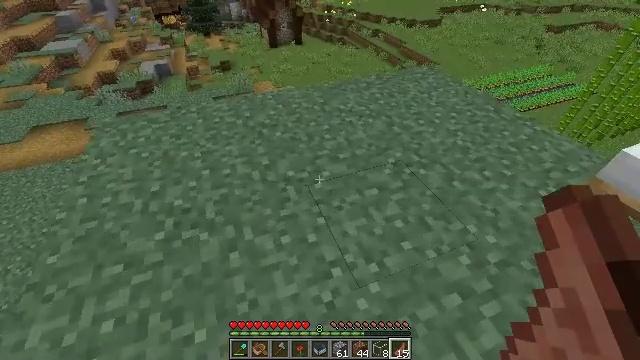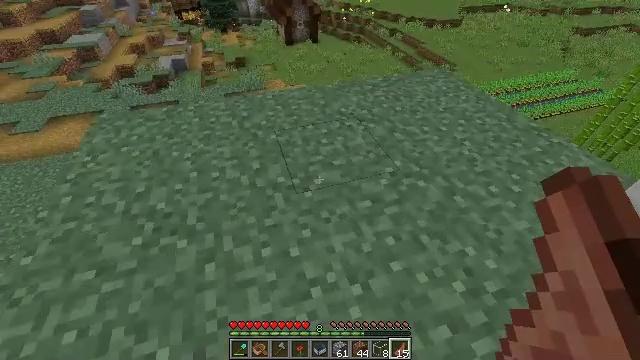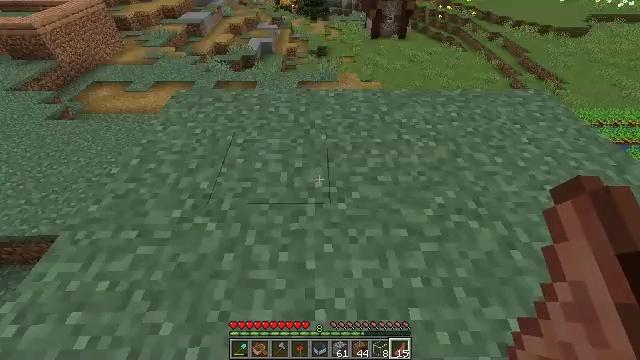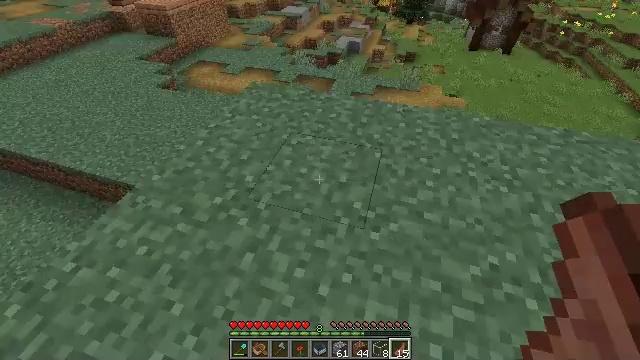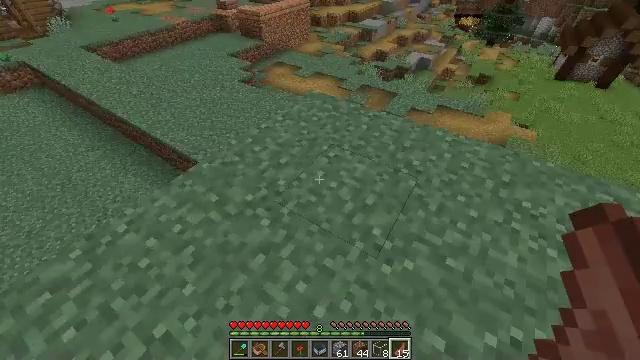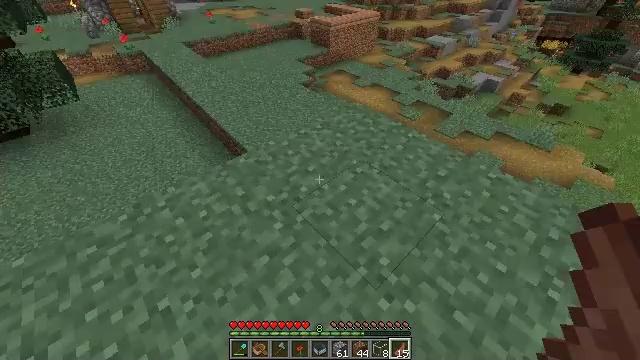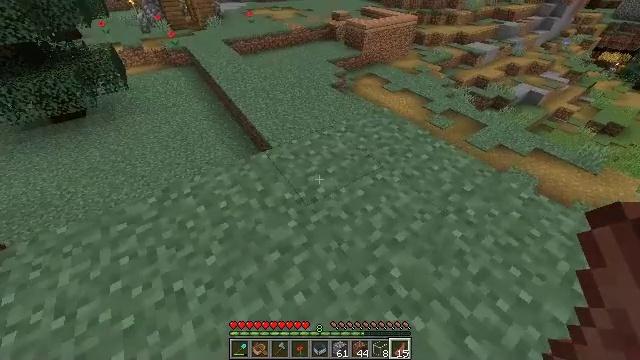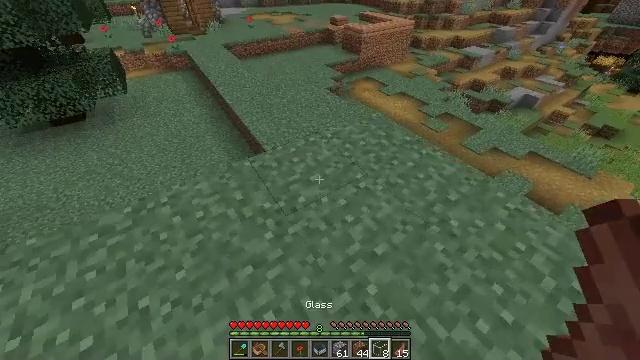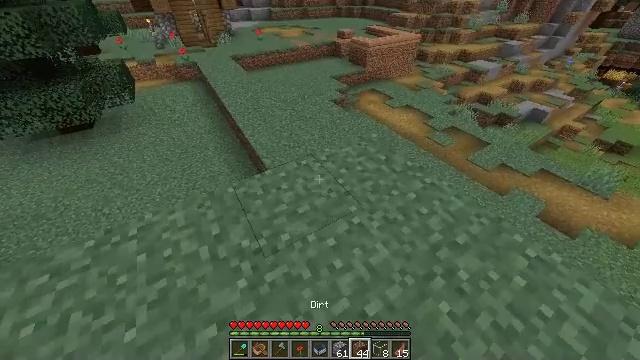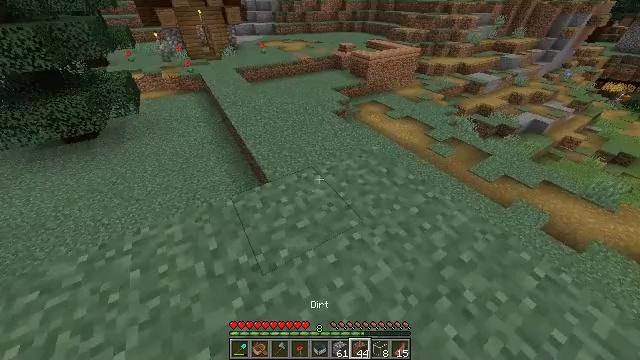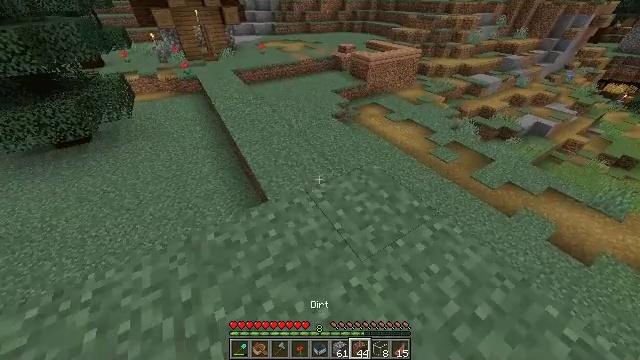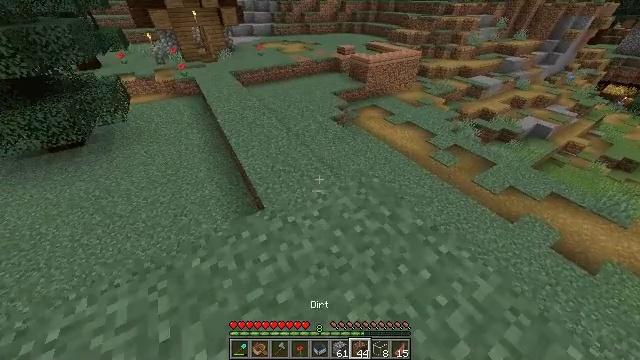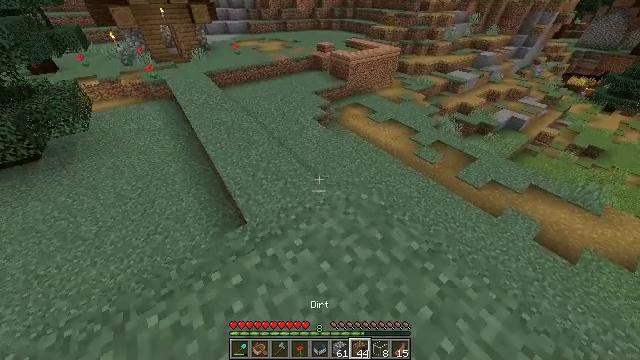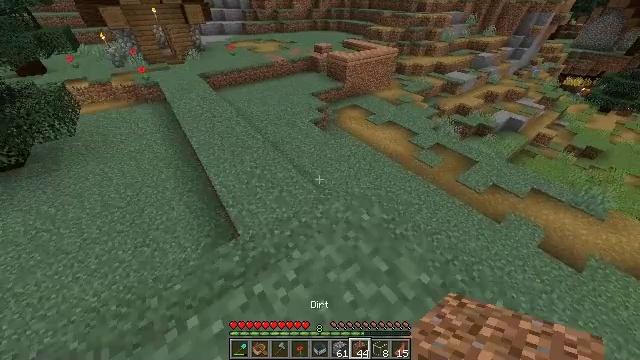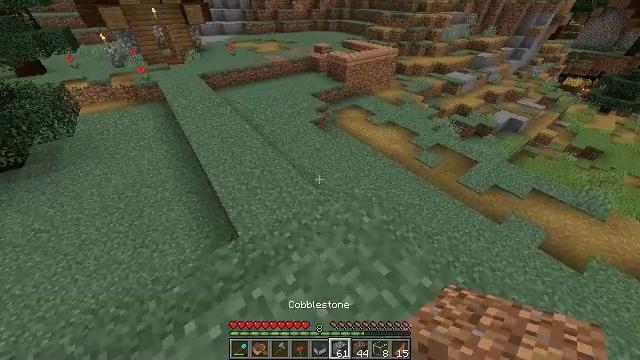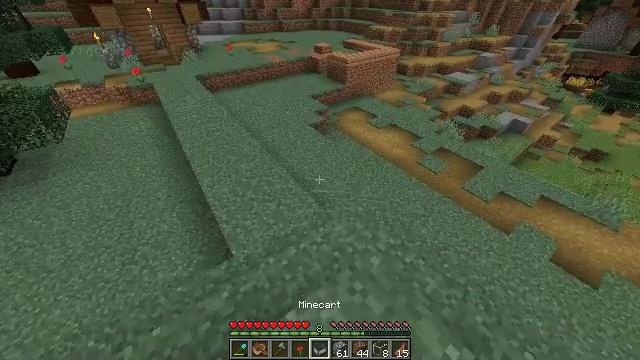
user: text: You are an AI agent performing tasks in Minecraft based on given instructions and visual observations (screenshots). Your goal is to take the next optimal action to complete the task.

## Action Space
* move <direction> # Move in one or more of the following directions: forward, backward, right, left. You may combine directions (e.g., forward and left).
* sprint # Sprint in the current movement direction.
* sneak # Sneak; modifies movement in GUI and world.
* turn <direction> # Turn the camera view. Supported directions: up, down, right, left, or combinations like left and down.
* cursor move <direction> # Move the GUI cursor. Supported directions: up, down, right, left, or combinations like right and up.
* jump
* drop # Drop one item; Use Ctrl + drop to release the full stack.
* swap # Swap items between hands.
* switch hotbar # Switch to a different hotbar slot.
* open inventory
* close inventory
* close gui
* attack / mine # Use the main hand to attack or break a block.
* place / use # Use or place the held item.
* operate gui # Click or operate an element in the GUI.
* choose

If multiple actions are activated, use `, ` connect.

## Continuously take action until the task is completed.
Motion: motion action
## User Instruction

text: Attack the jungle slab to break it.
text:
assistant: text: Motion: move forward and move right, turn left
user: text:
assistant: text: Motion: move forward and move right, turn left and down
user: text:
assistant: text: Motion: move forward and move right, sprint, turn left
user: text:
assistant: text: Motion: move forward and move right, sprint, turn left
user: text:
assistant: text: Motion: move forward and move right, sprint, turn left
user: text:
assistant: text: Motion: move forward and move right, sprint, turn left
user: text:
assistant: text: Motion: move forward
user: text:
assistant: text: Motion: move forward, turn left and up
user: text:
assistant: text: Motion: move forward, turn up
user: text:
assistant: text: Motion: move forward, sprint
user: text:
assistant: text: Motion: move forward, sprint
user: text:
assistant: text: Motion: move forward, sprint, turn right
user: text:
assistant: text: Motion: move forward, sprint
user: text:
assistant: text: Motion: move forward
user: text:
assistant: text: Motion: move forward
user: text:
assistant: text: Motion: move forward
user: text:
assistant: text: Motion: move forward, sprint
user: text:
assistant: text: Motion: move forward, sprint
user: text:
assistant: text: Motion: move forward, sprint
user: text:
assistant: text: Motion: move forward, sprint, turn left
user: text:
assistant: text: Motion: move forward, turn left
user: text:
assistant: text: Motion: move forward, turn left
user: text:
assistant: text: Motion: move forward, turn left
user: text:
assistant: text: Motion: move forward, sprint, turn left
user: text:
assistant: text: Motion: move forward, sprint
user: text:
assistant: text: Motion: move forward, sprint
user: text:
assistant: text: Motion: move forward
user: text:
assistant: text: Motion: move forward
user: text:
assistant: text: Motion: move forward, sprint
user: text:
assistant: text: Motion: move forward, sprint